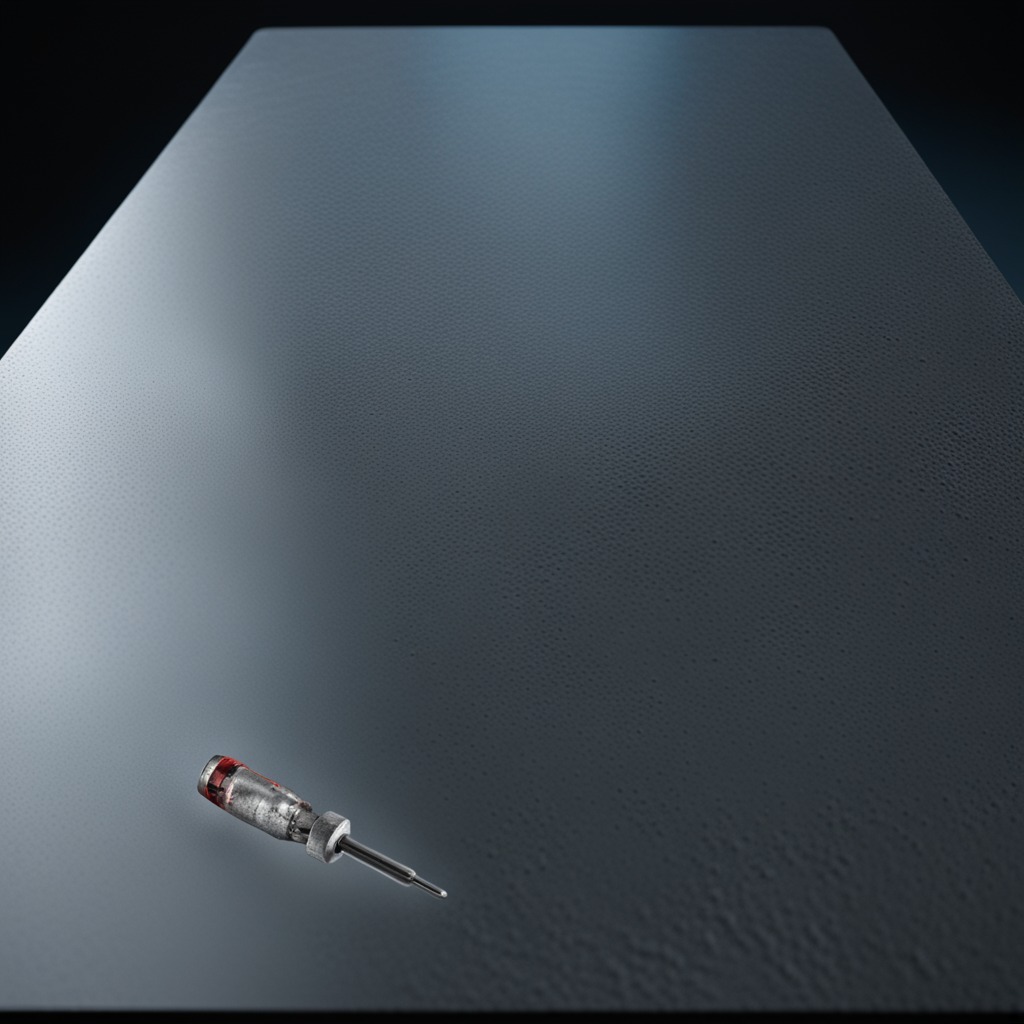
A screwdriver is lying on a clean granite table inside a workshop at night.